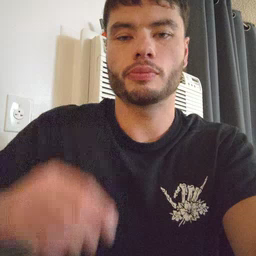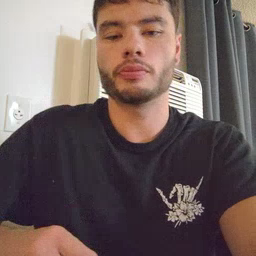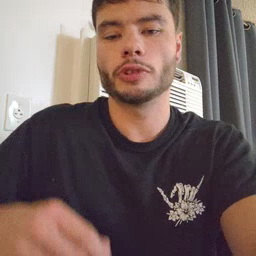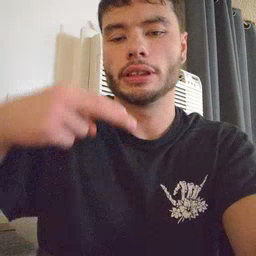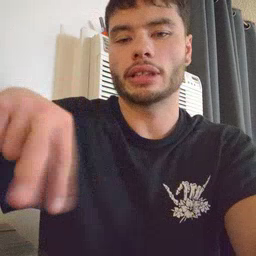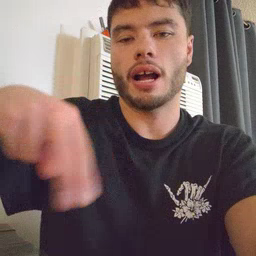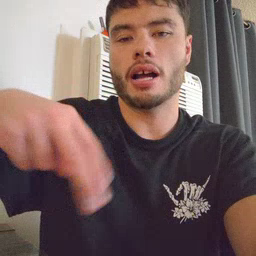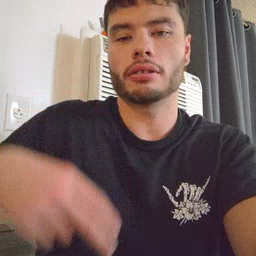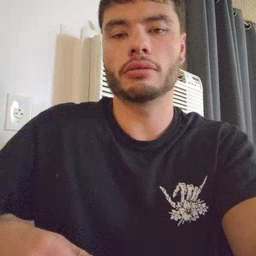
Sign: dance